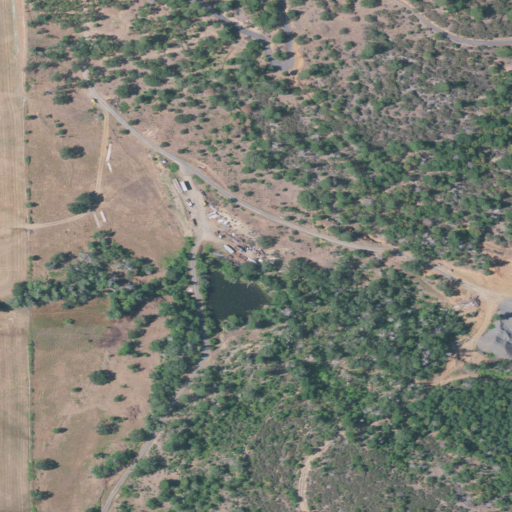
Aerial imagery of valley in Oregon named Fiddlers Gulch containing evergreen forest, shrub, and pasture